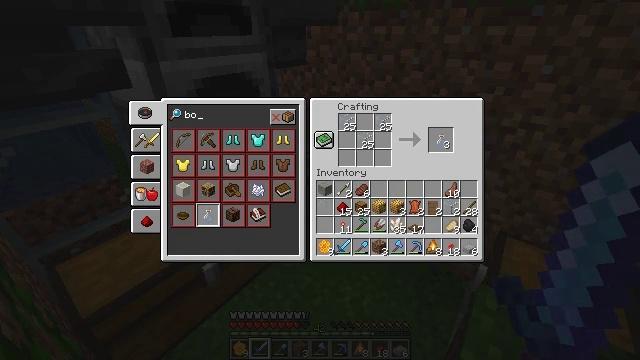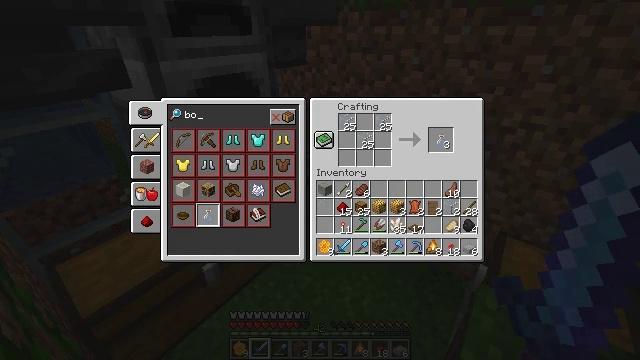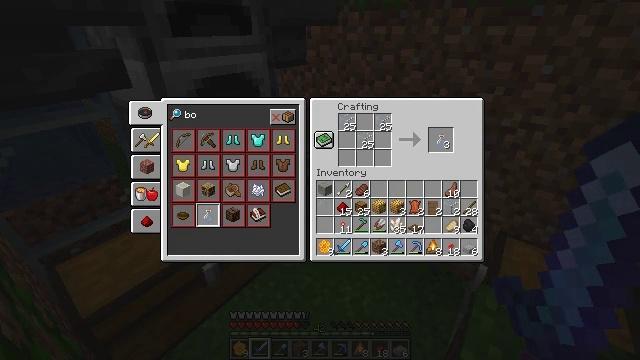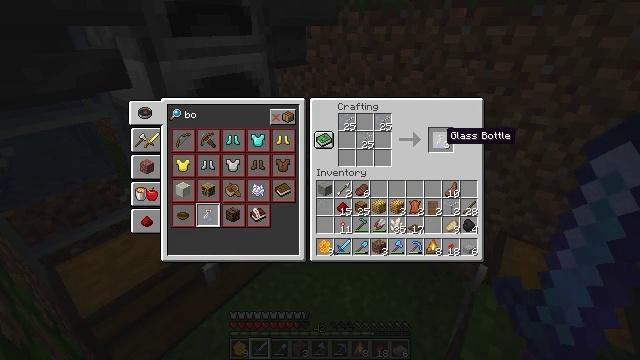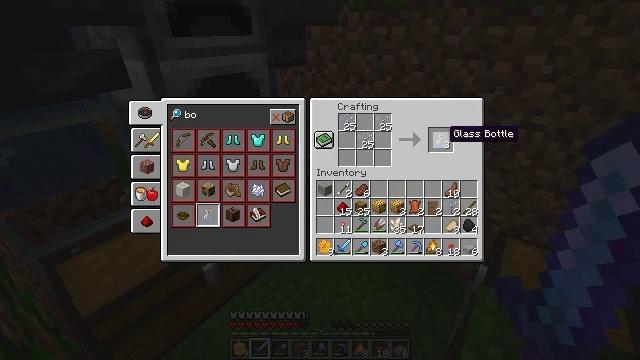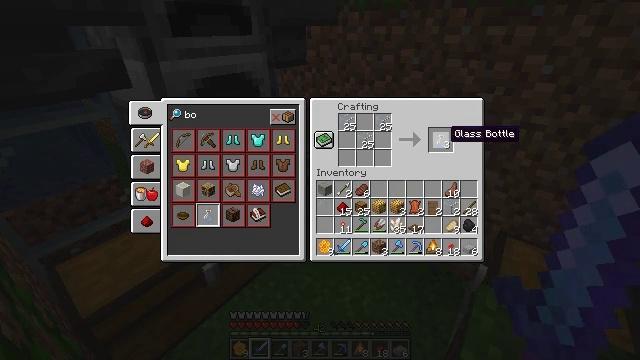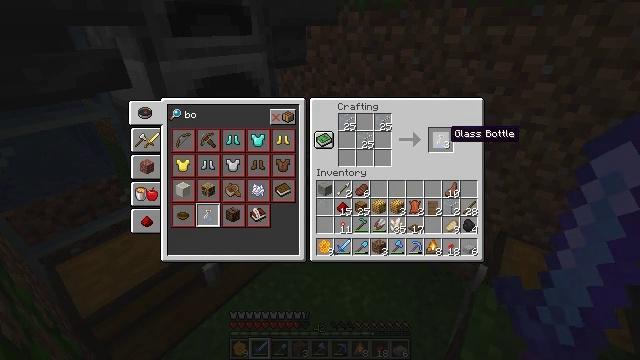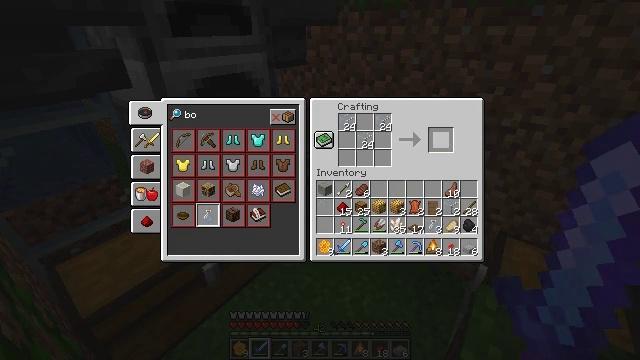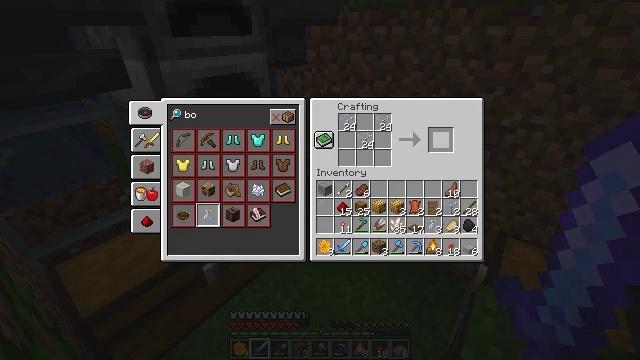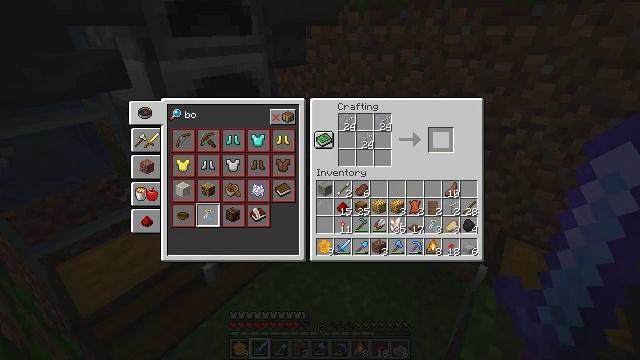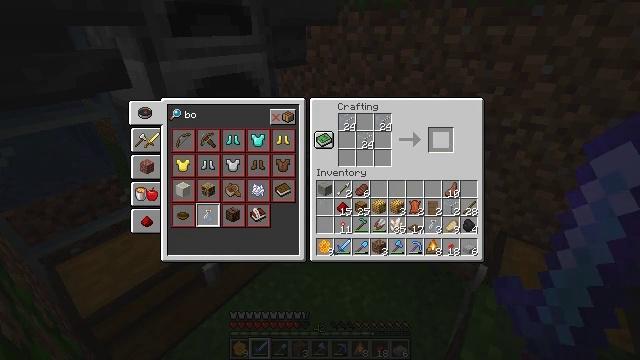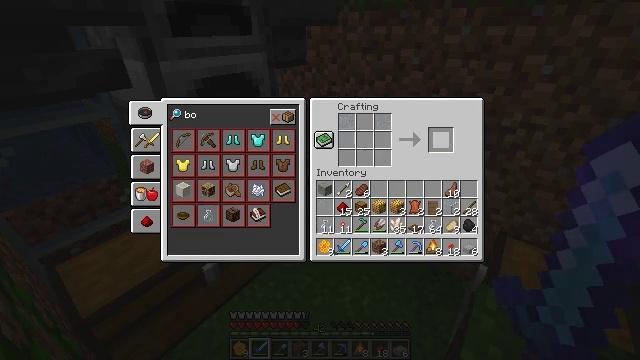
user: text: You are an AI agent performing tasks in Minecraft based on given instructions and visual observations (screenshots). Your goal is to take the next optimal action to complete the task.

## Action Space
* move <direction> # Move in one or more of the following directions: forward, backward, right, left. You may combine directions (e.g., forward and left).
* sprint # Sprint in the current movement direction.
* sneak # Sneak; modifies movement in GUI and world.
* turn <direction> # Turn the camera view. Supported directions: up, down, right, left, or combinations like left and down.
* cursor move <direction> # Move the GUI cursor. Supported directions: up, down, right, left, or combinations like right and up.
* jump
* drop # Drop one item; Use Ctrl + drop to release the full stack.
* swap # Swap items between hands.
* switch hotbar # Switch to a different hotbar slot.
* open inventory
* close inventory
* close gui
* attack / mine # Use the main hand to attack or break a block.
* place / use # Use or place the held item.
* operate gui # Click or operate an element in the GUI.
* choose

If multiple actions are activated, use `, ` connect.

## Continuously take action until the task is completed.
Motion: motion action
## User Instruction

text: Use glass in the crafting table to create a glass bottle.
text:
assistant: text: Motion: sneak
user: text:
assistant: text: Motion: sneak
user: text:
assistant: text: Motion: sneak, cursor move right and up
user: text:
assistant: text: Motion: sneak
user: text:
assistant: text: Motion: sneak
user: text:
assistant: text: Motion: sneak
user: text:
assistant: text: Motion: sneak, operate gui
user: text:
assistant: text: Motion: sneak, operate gui
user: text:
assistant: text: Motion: sneak
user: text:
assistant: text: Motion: sneak
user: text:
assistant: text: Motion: sneak
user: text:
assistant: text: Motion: sneak